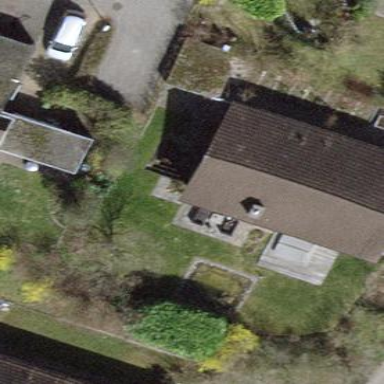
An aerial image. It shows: Building with tiled roof.